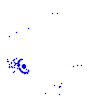
Particle: electron